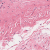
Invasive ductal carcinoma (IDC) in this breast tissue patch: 0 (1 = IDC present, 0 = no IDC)